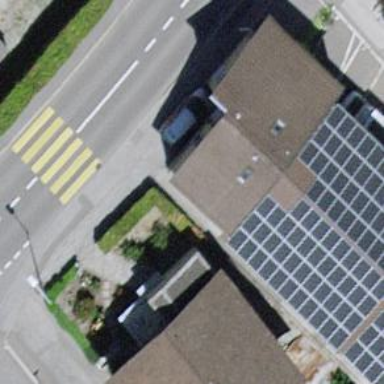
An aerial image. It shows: Solar power generator using photovoltaic panels.